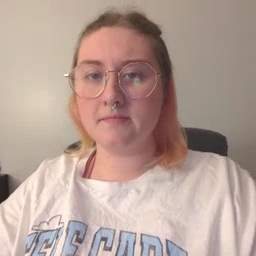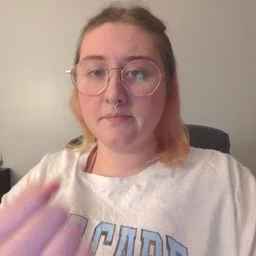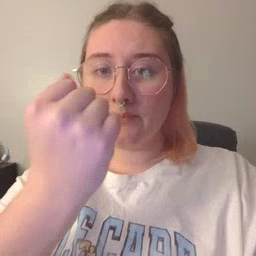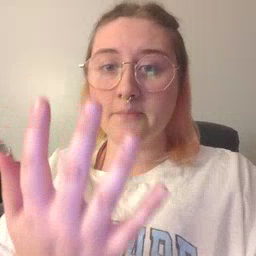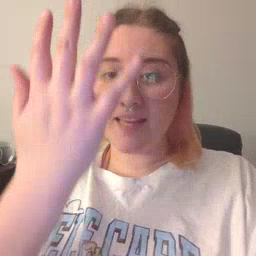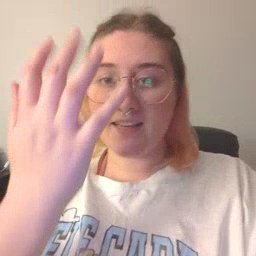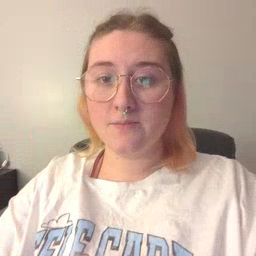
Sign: mitten